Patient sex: M
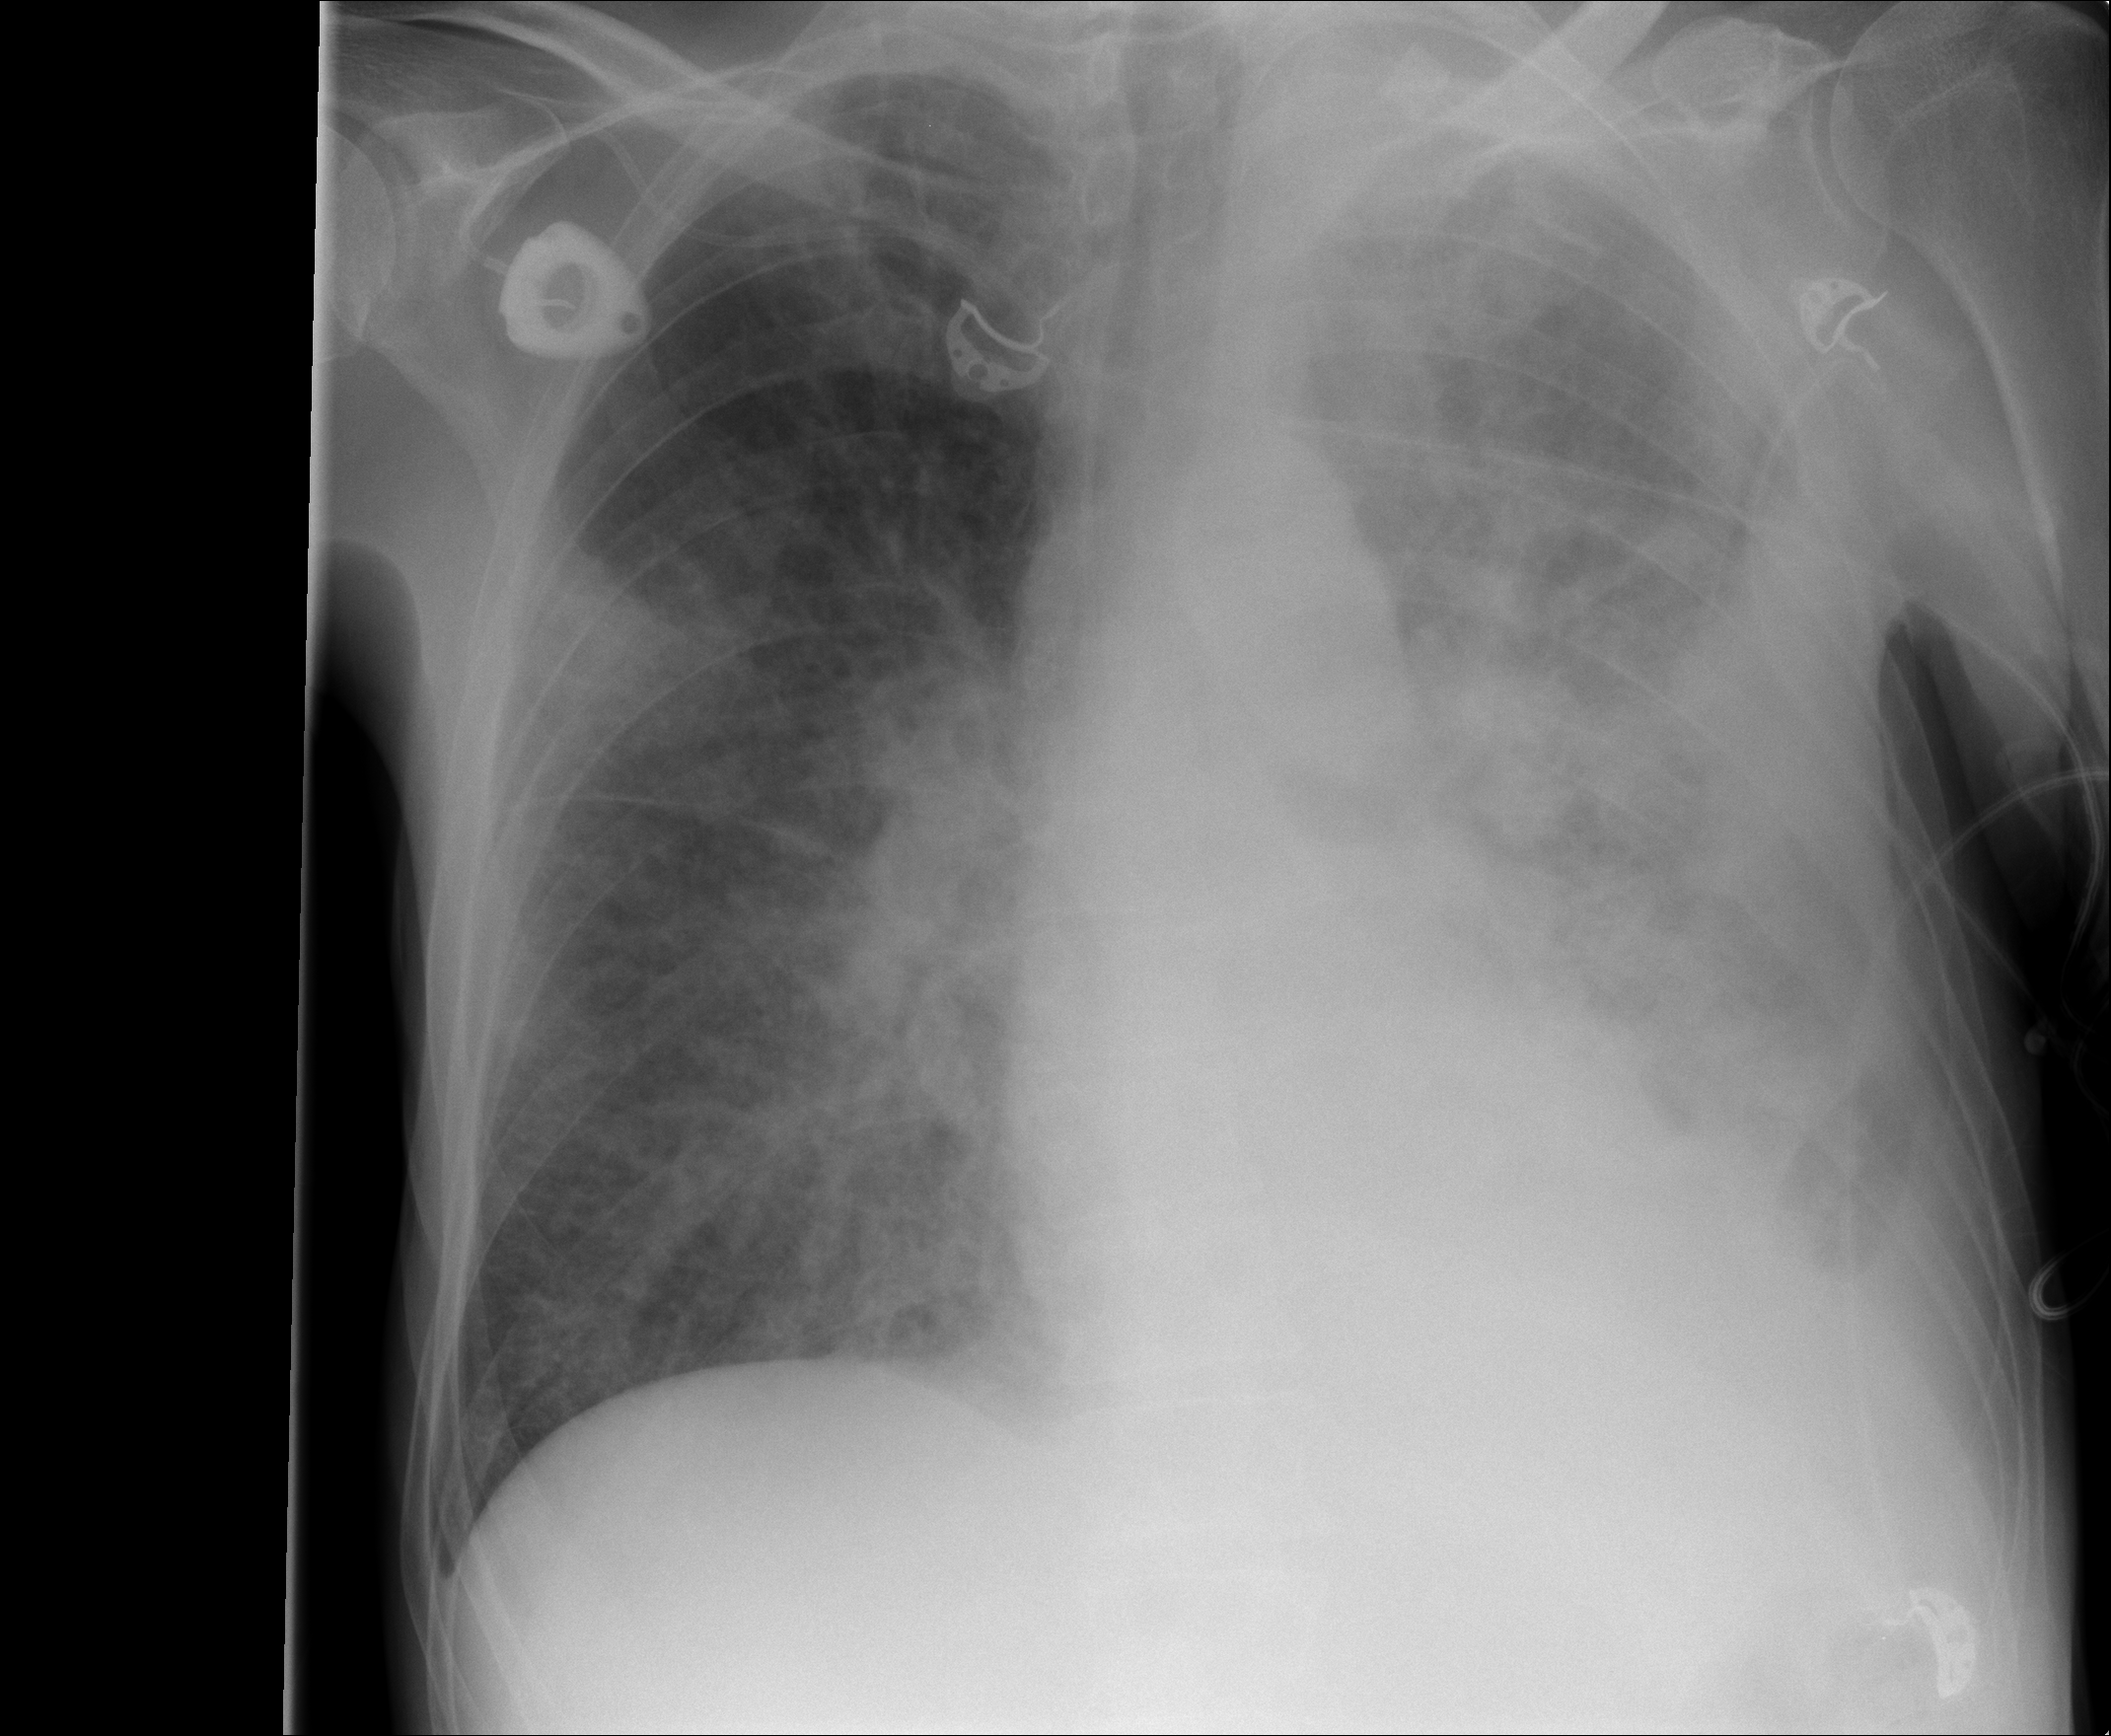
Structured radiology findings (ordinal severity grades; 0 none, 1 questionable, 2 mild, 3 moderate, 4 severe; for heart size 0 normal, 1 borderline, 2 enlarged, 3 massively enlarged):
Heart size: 0
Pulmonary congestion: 2
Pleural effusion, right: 0
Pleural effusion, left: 2
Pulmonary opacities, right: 2
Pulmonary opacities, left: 3
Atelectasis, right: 0
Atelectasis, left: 3